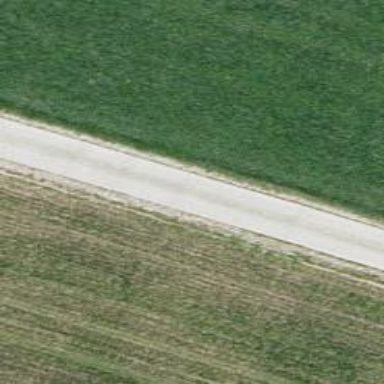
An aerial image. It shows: Unclassified road with concrete surface. The track type is grade1.